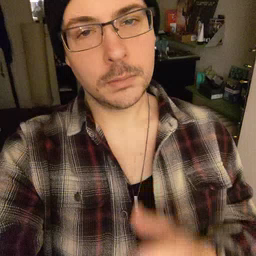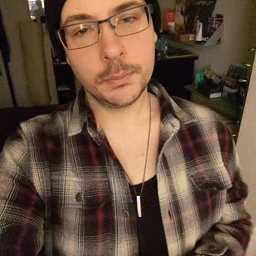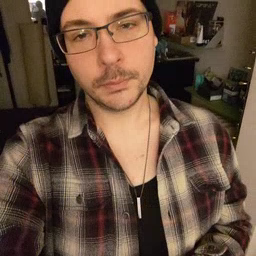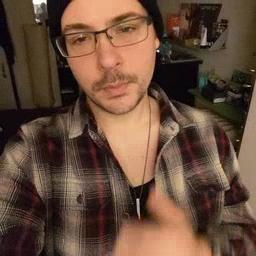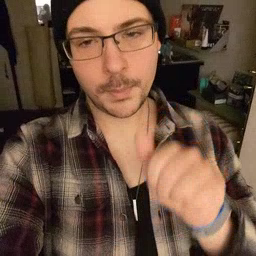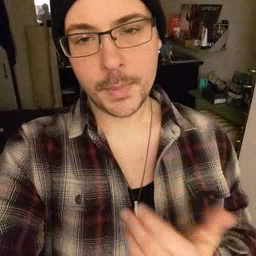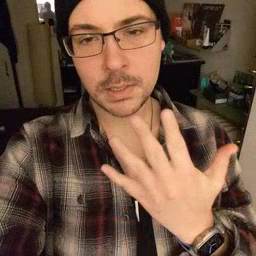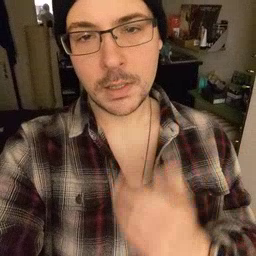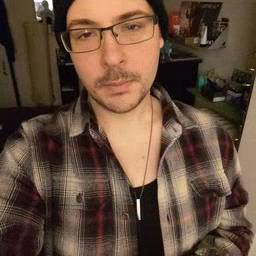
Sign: mitten